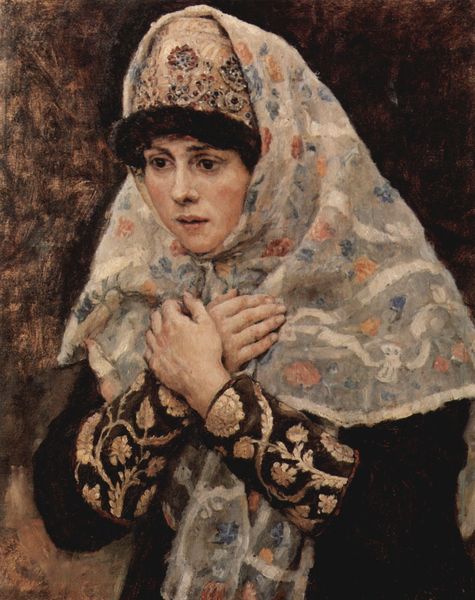
Titel: Bojarenmädchen mit gekreuzten Armen
Künstler: Wassilij Iwanowitsch Surikow
Standort: Moskva
Institution: Tretjakow-Galerie
Schlagwörter: blau, blätter, dunkel, gemälde, hand, kopf, körper, schatten, umhang, weiß, grün, mädchen, ocker, blume, blumen, braun, brust, daumen, finger, frau, haar, hell, hintergrund, hut, kleid, licht, mund, nase, orange, schmuck, schwarz, ölbild, blick, dame, rot, schal, schleier, tuch, beige, haube, hochformat, malerei, muster, ornament, jacke, jung, kappe, mütze, arme, augen, falten, gesicht, kleidung, pelz, spitze, tod, tot, trauer, ärmel, bild, bildnis, hände, portrait, porträt, öl, kalt, gehen, kirche, bestickt, figur, gewand, gold, haare, mantel, reich, stehend, stickerei, saum, augenbrauen, borte, frontal, kinn, kontrast, krone, lippen, perlen, rosa, rouge, seide, traurig, ranken, kopfbedeckung, wangen, düster, tüll, russland, wangenrot, barun, ausdruck, ölgemälde, angst, tapete, witwe, kopftuch, brauen, büste, dekor, floral, ornamente, edel, rüschen, augenbraue, braune haare, klimt, gemustert, blumenmuster, glaube, proträt, beten, gebet, pupille, braue, tracht, musterung, verschränkt, armreif, halbprofil, geblümt, fingernägel, innig, durchsichtig, andacht, stickereien, nas, golden, seidentuch, bordüren, stulpen, betend, gekreuzt, tauer, ingres, bräunlich, sorge, russisch, schreck, folklore, erschrocken, spitzentuch, handrücken, repin, überkreuz, orthodox, pelzsaum, bestürzung, bestürzt, russin, brokard, gebuegt, schulern, ube